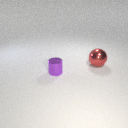
small purple metal cylinder in front of large red metal sphere